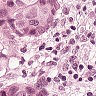
Metastatic tissue present: yes